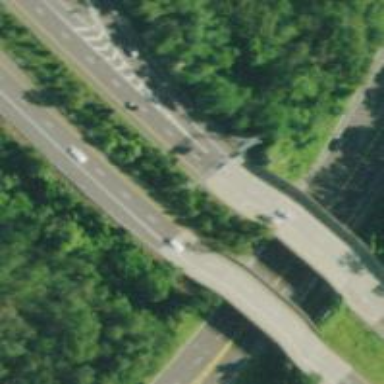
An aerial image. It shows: Motorway bridge spanning urban freeway/expressway.